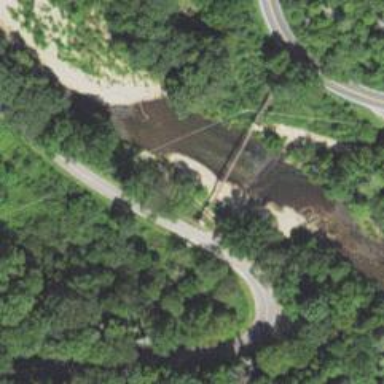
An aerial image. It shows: Bridge supported by pylons.